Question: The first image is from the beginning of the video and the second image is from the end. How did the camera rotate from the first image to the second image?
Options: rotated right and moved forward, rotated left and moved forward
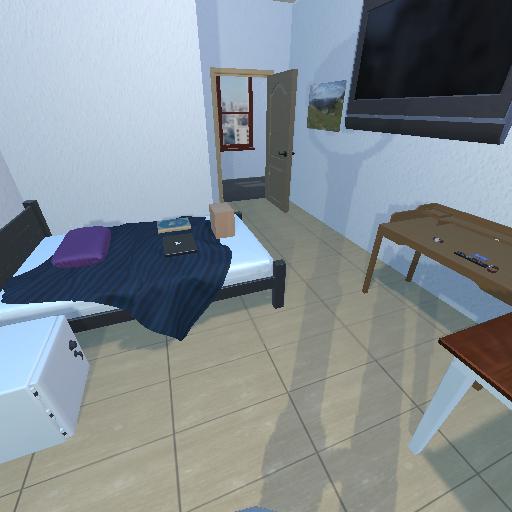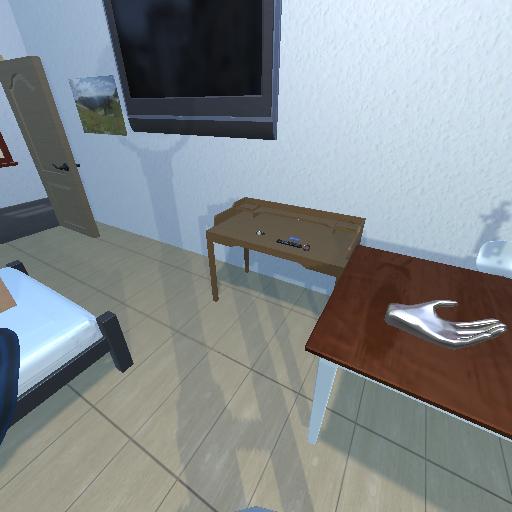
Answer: rotated right and moved forward